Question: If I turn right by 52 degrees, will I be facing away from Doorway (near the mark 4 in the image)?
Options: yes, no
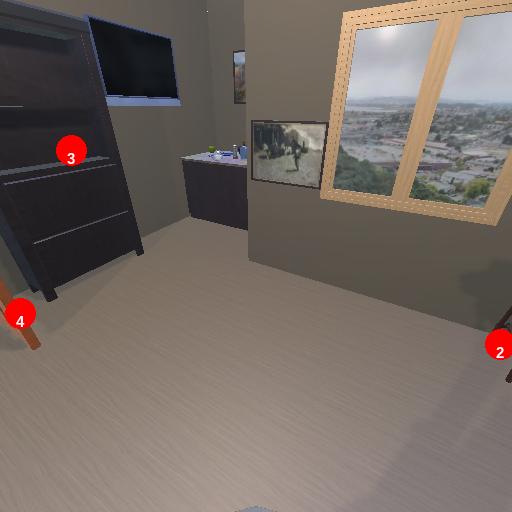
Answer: yes